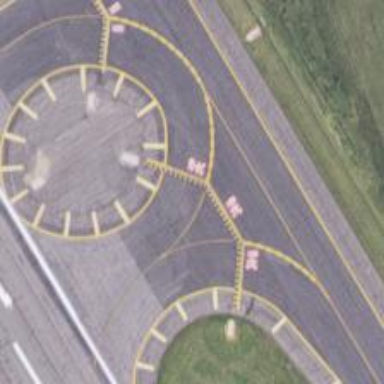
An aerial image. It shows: Asphalt taxiway in the airport.